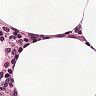
Metastatic tissue present: no